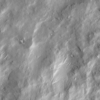
Label: not_dusty